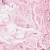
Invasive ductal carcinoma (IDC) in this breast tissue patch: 0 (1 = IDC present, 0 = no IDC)